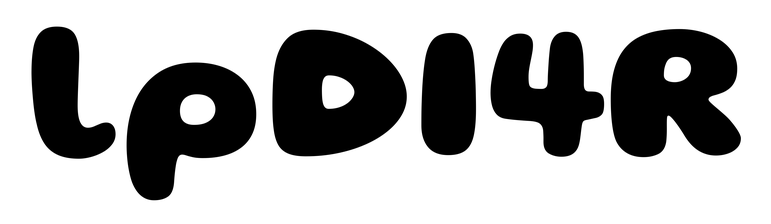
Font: Gluten_ExtraBold